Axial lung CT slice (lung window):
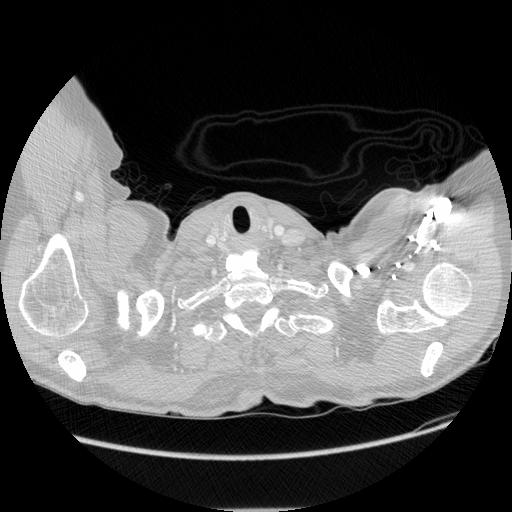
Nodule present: no